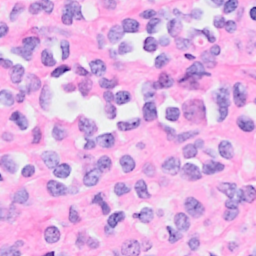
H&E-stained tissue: Breast